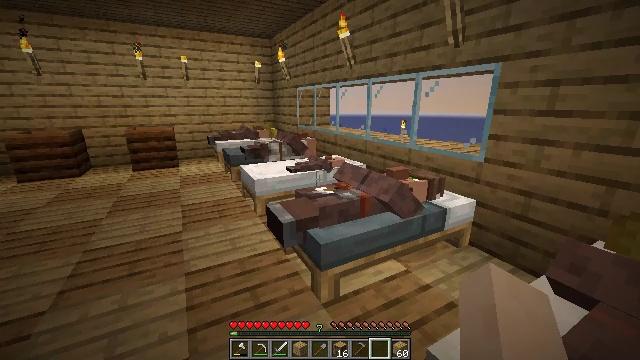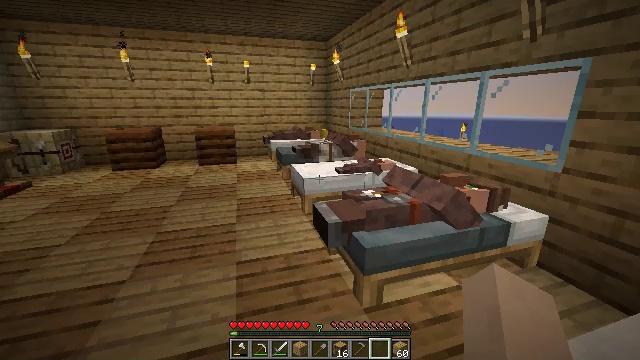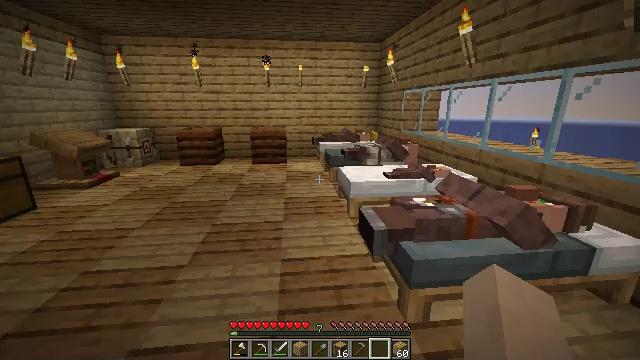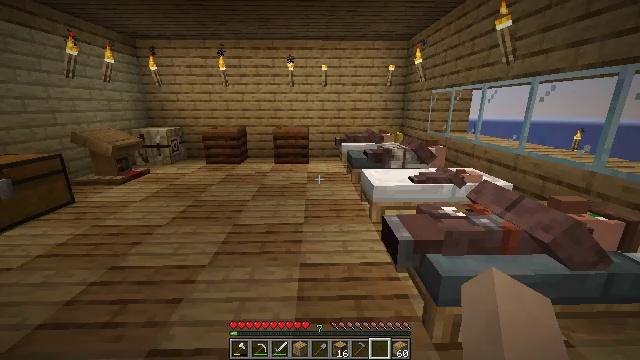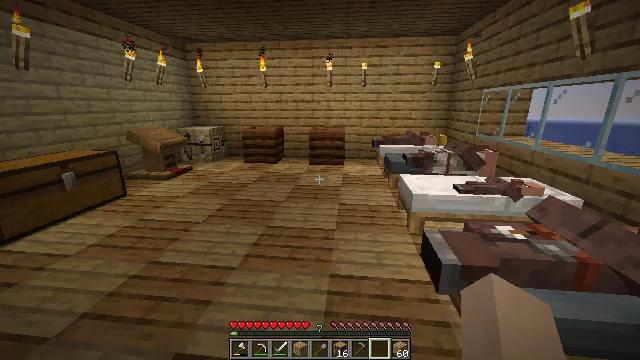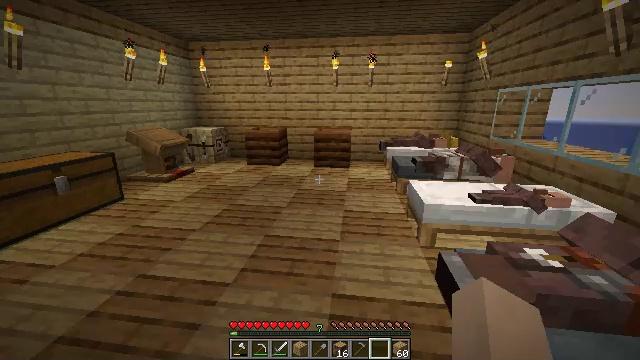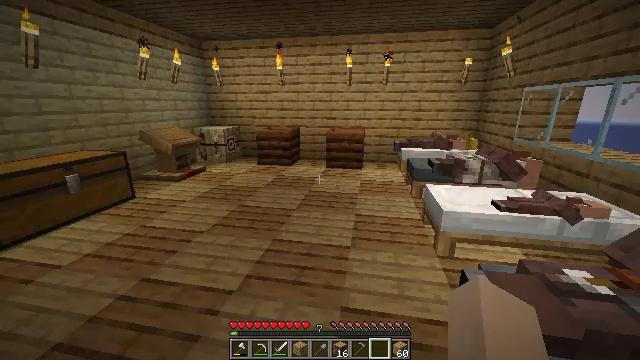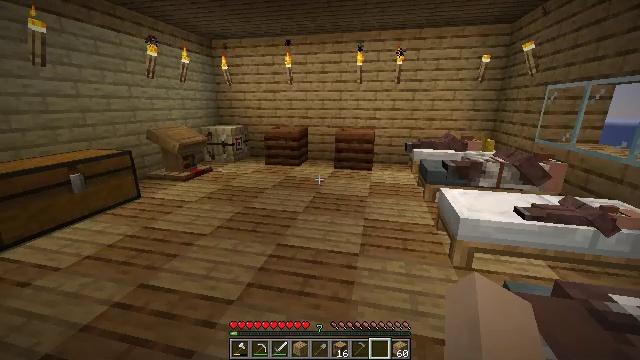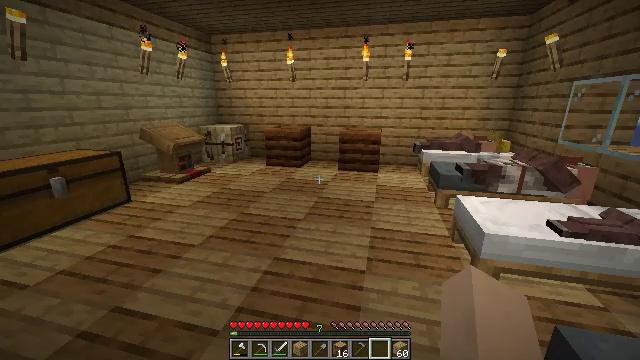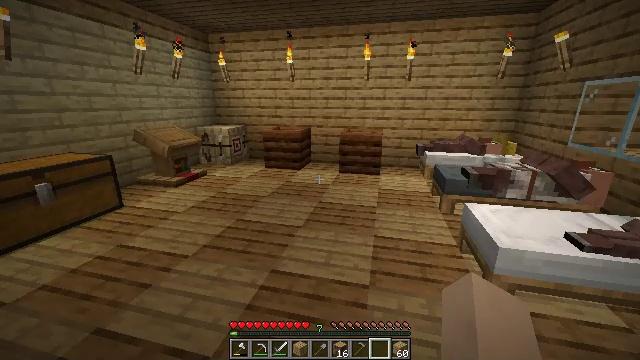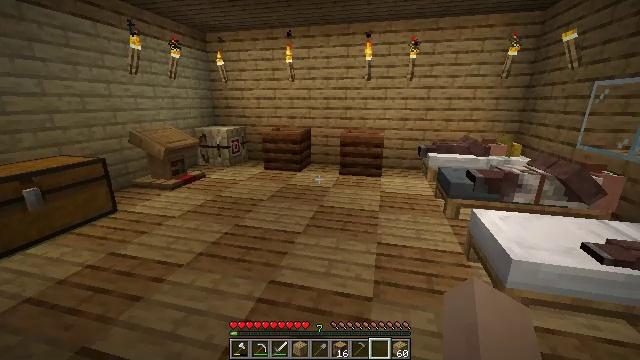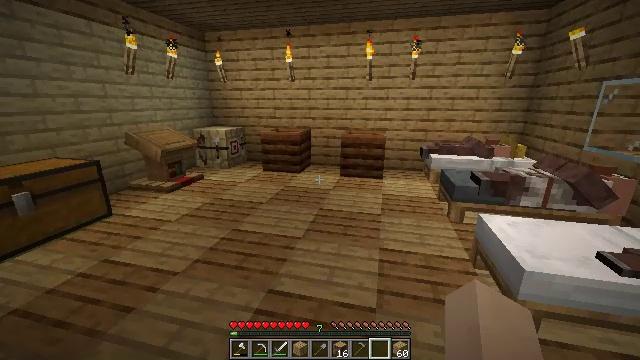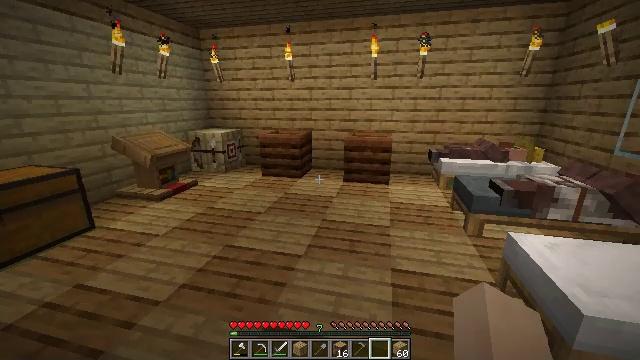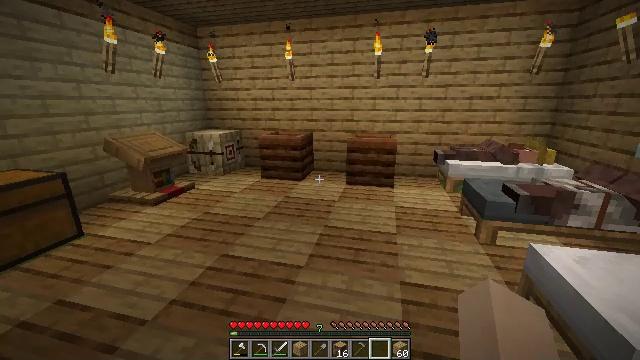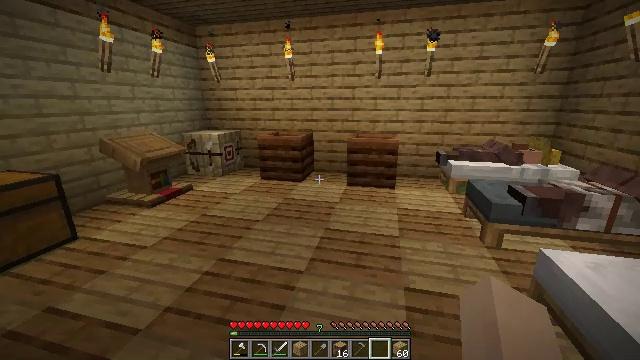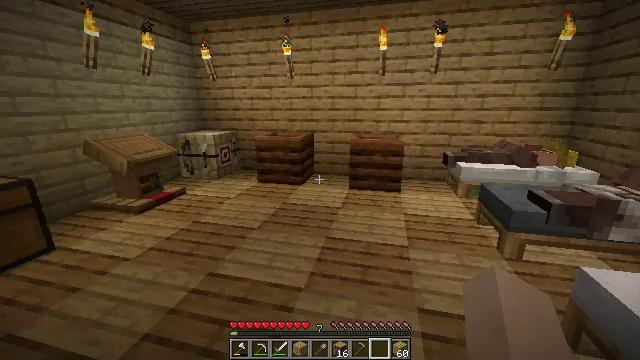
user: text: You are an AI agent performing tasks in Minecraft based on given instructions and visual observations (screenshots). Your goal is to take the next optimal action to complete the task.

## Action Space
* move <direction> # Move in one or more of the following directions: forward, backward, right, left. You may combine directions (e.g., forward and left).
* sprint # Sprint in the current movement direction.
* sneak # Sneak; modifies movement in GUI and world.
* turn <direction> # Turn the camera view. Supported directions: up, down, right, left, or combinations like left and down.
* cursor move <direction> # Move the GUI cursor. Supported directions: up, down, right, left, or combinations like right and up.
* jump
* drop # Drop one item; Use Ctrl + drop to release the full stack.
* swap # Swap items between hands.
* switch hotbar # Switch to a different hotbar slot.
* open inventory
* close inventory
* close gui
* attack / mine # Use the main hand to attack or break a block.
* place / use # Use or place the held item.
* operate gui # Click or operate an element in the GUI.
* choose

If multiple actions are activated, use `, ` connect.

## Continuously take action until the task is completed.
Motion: motion action
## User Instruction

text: Bake some bread with wheat.
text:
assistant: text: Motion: turn left
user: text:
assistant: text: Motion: move forward, turn left
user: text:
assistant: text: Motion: move forward, turn left
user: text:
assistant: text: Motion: move forward, turn left
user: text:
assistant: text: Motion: move forward, turn left
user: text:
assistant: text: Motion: move forward, turn left
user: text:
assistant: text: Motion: move forward, turn left
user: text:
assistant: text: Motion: move forward
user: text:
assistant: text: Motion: move forward
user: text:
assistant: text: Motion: move forward
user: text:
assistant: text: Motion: move forward
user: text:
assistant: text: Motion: move forward
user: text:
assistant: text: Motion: move forward
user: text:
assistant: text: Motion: move forward
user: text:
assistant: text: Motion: move forward
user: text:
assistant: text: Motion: move forward
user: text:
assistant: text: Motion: move forward
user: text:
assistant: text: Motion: no_op
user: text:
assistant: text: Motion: turn right
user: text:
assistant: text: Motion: turn right and down
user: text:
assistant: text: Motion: turn right and down
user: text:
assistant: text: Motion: turn right and down
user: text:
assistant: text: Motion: turn right
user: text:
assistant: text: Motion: turn right
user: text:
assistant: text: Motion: turn right
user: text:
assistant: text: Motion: turn right
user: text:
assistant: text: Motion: turn right
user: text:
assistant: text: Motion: turn right
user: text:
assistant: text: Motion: no_op
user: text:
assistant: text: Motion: no_op